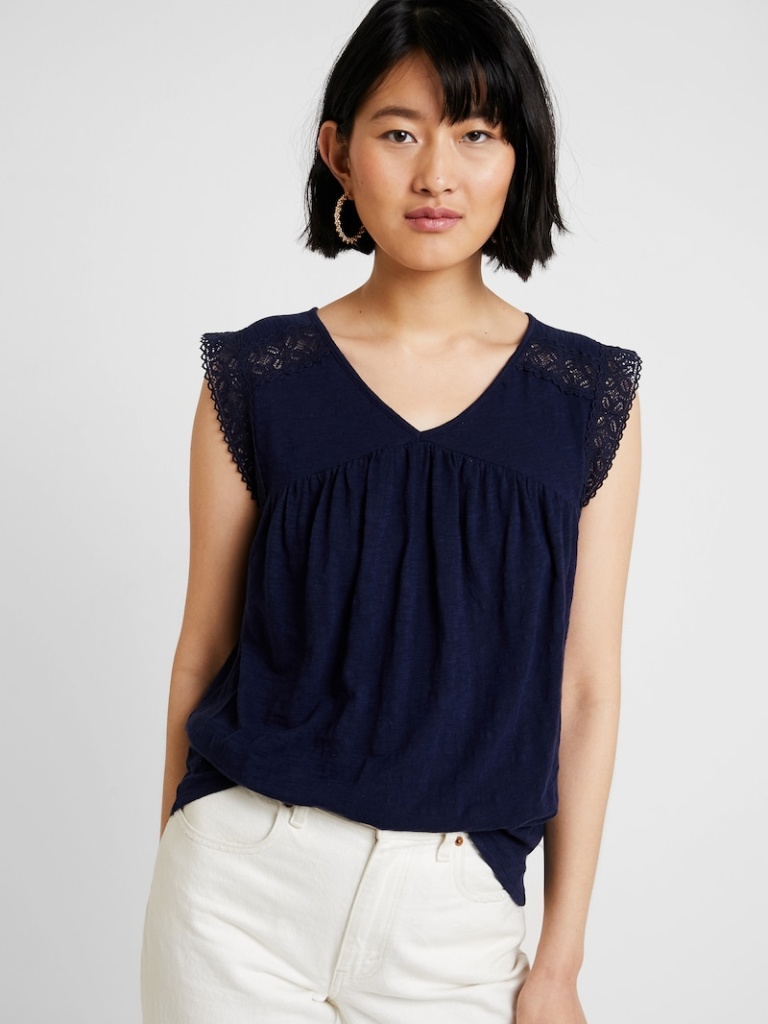
linen relaxed sleeveless hip length French Tucked v-neck blouse